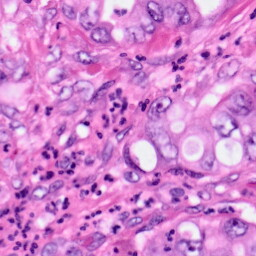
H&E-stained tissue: Pancreatic